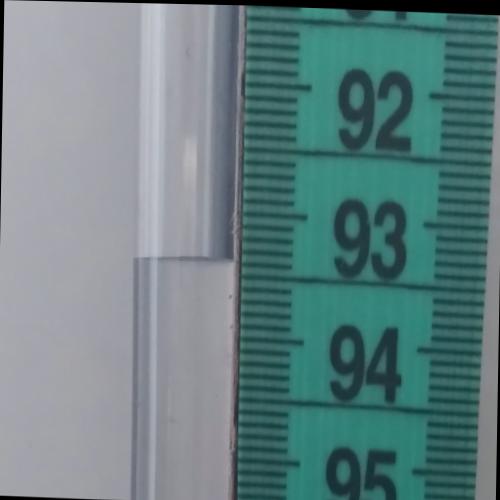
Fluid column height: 93.4 cm